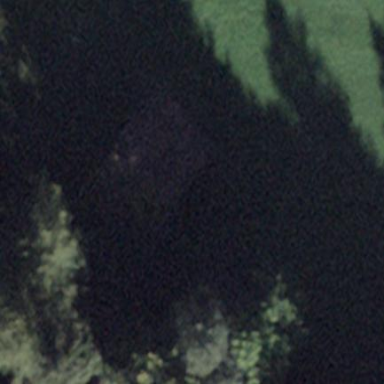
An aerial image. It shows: Barn.